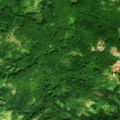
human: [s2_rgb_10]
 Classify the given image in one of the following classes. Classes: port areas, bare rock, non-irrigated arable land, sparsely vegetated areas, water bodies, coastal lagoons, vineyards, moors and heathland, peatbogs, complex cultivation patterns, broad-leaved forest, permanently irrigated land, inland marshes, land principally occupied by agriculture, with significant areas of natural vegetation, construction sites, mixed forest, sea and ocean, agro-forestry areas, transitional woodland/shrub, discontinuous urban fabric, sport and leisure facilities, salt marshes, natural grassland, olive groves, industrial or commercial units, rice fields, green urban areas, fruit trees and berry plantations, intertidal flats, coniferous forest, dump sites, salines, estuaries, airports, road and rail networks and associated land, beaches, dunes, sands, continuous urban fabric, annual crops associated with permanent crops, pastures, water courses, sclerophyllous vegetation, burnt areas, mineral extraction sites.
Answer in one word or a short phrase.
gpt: land principally occupied by agriculture, with significant areas of natural vegetation, broad-leaved forest, transitional woodland/shrub